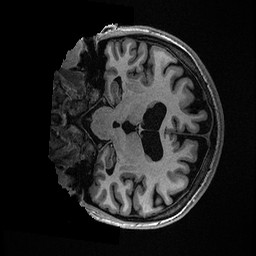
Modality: T1w
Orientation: coronal
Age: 25
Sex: female
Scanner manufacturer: ge
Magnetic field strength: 3 T
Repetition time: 0.006952 s
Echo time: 0.00292 s